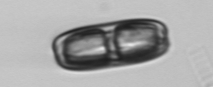
Label: Ephemera